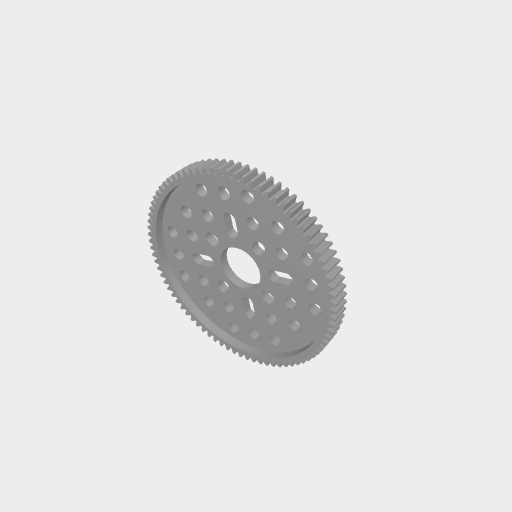
Part: HubMountAluminumGear80T